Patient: sex M, age 64
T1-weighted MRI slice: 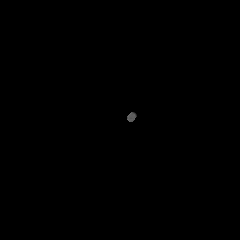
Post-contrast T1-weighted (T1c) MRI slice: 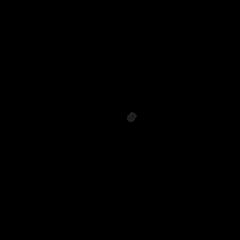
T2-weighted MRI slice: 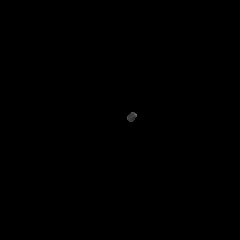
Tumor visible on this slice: no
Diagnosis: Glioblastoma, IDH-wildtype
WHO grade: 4